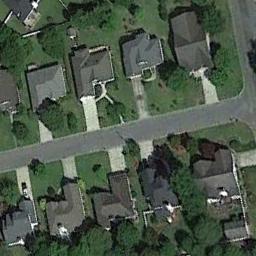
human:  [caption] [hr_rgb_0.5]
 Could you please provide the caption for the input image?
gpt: There are many buildings of different shapes and sizes in medium residential area .

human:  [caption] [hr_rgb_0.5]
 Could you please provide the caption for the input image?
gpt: The medium residential area has some neatly arranged houses on the grass and a road goes through the medium residential area .

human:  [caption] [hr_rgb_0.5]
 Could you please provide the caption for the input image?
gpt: The houses in the mid-sized residential area are all blue .

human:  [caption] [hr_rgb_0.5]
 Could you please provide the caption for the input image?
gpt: The medium residential is on the grass next to some trees and road .

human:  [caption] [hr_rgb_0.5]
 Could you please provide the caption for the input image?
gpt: There are some buildings on green lawns on the medium residential area .